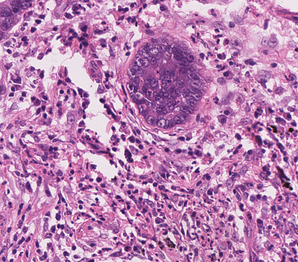
Tumor epithelial tissue: yes
Tumor-associated stroma tissue: yes
Normal tissue: no